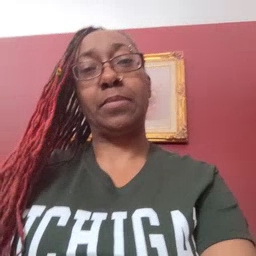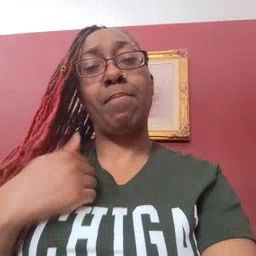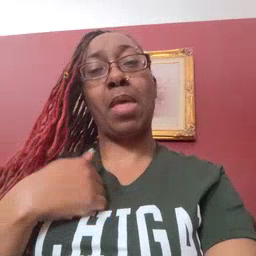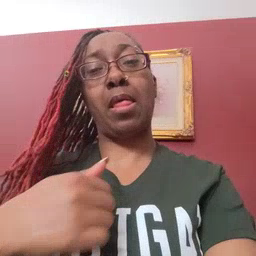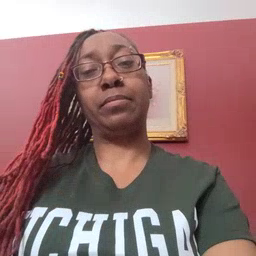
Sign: bath